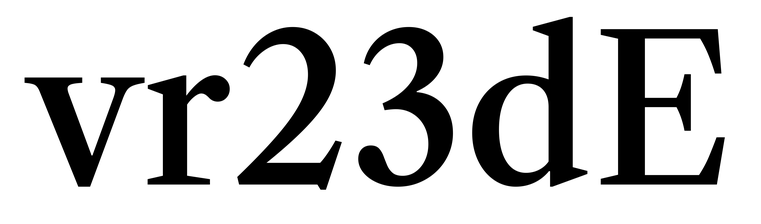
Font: LibreCaslonText_Medium